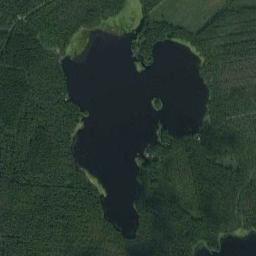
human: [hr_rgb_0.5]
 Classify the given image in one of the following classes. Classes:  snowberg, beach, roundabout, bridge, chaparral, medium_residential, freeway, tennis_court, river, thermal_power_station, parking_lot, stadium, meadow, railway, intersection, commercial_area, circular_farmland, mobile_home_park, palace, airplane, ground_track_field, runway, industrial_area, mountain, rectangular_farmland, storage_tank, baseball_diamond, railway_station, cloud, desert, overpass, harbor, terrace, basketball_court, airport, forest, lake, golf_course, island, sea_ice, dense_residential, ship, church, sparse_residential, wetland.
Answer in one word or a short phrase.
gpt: lake